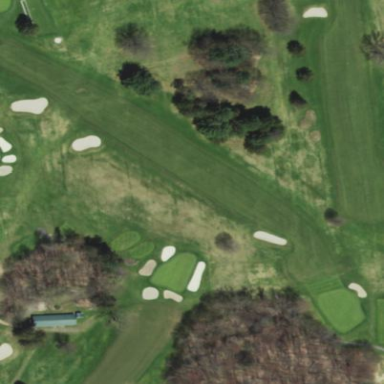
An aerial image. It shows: Golf fairway in the image.